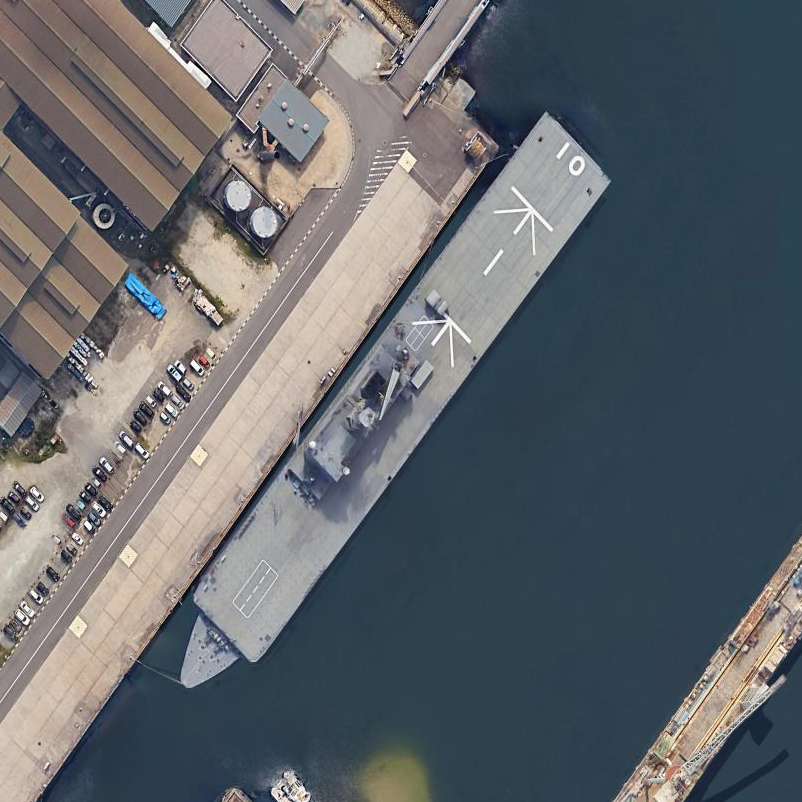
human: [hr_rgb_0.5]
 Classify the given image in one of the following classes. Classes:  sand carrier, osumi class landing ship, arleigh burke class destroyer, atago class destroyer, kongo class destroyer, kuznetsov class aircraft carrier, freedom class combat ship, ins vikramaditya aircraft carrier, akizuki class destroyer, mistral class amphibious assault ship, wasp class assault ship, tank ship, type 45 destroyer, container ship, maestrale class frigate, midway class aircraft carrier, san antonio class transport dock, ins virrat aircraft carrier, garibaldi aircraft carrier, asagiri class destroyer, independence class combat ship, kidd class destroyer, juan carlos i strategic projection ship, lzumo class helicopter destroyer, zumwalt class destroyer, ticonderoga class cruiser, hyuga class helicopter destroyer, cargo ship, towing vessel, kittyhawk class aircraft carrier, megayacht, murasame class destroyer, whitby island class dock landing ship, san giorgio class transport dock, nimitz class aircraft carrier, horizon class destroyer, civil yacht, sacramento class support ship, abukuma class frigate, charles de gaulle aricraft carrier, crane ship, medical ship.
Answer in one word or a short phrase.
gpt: Osumi class landing ship